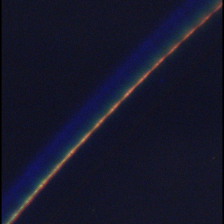
Taxon: Psuedo-nitzschia
Group: Diatoms